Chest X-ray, PA view. Patient: 67 years old, sex F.
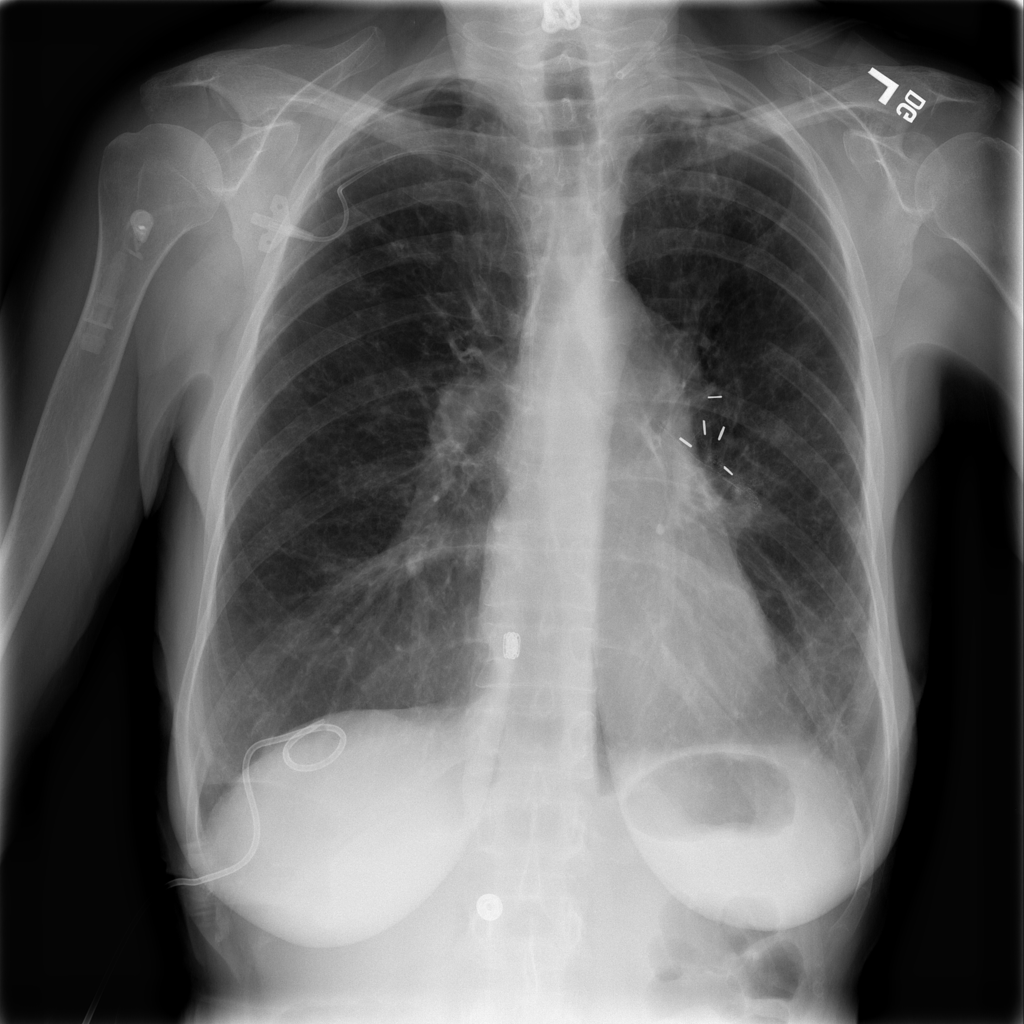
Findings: Pneumothorax